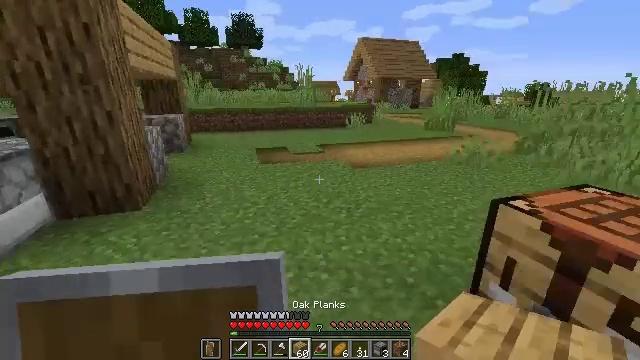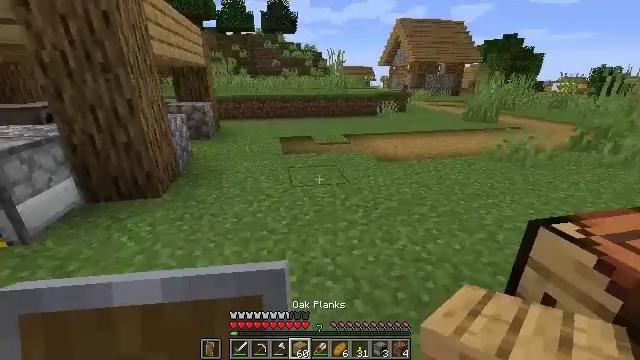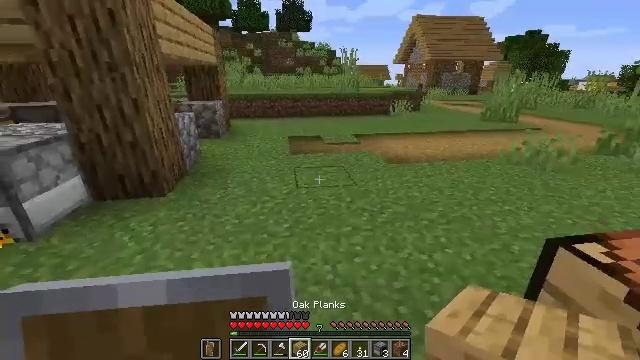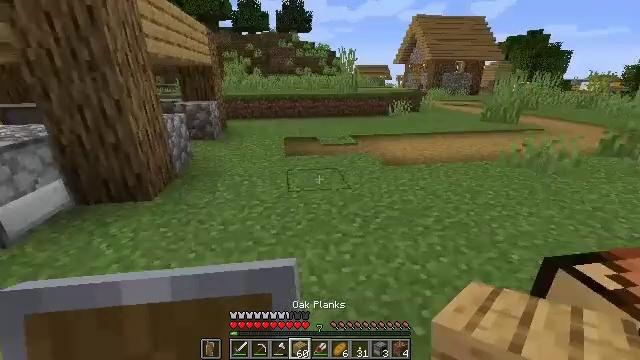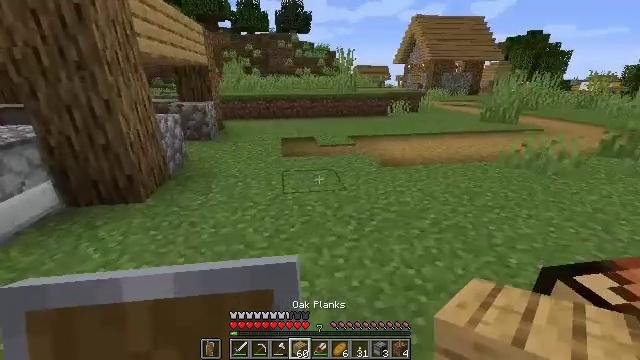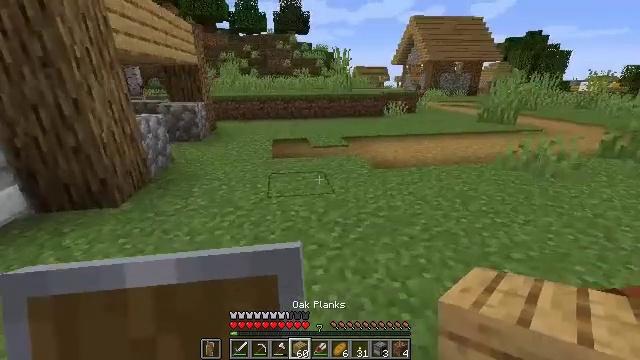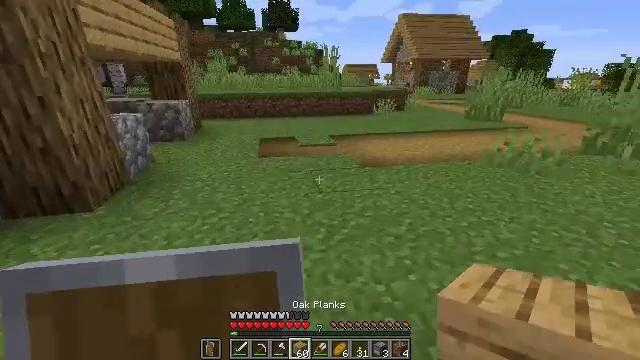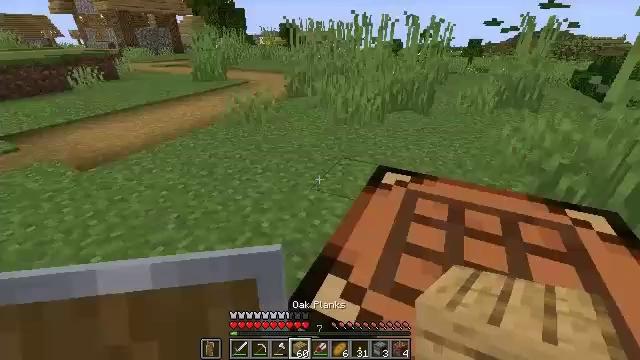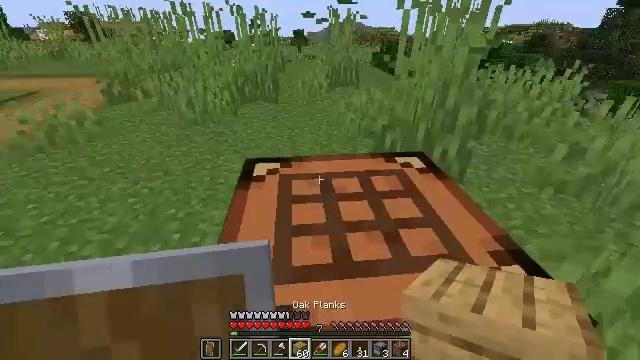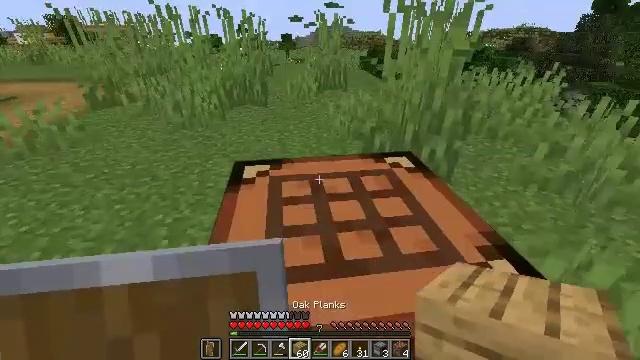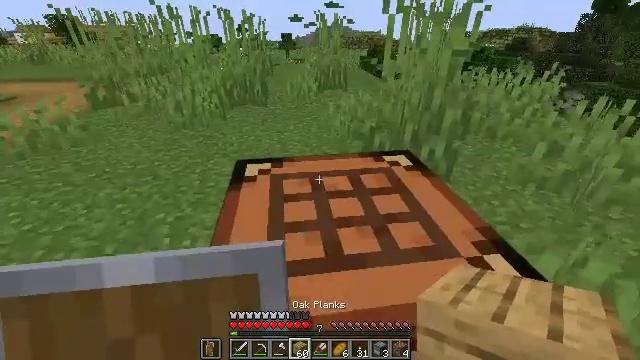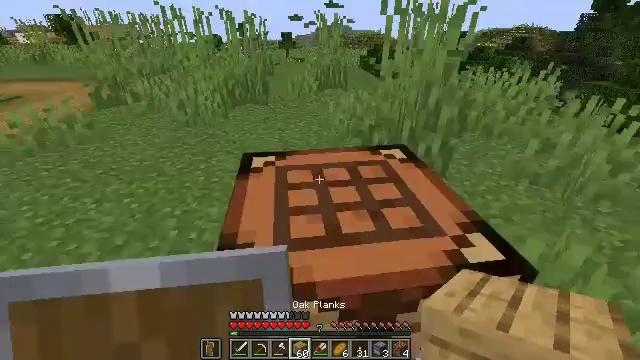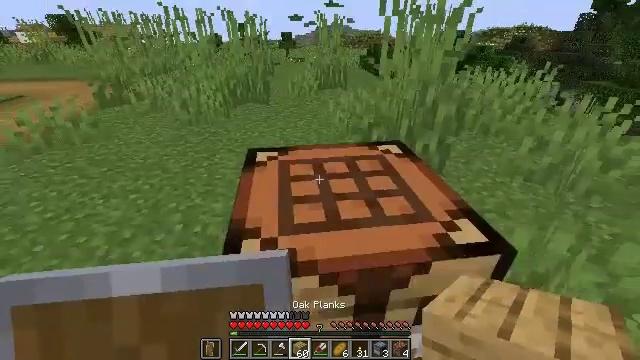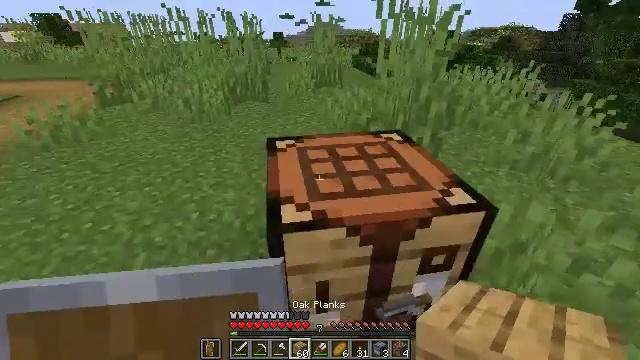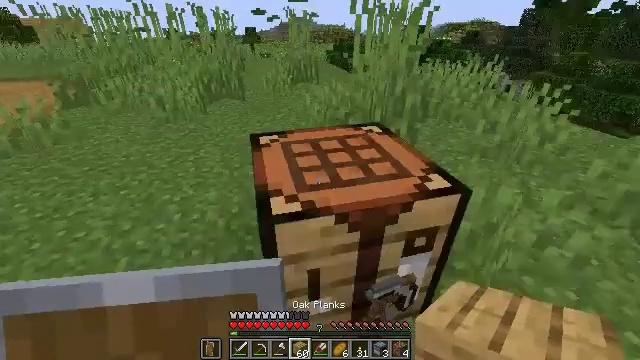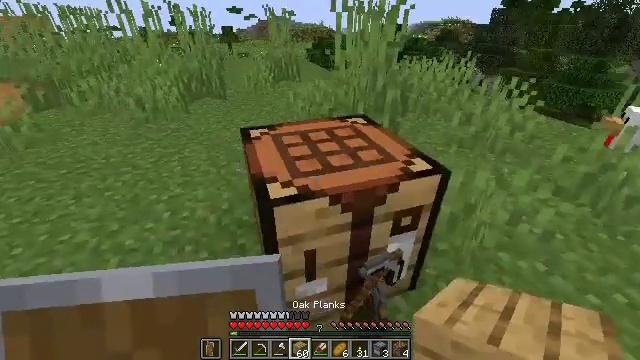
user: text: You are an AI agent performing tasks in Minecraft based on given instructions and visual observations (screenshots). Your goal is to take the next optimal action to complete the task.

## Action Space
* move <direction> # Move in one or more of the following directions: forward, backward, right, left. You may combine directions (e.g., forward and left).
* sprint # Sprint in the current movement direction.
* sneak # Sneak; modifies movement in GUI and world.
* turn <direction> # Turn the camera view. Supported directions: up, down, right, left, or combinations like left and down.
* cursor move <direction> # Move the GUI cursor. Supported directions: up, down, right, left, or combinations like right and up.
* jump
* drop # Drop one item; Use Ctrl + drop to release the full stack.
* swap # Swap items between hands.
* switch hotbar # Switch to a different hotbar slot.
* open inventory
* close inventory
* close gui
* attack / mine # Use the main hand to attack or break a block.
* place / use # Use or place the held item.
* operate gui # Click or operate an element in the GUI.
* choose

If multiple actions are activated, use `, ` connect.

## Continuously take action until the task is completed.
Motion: motion action
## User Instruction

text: Drop oak planks from the inventory.
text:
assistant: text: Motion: move forward and move right, turn left and down
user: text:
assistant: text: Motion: move forward and move right, turn left
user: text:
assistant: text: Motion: move forward and move right
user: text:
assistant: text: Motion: move forward and move right
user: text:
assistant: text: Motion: move forward and move right
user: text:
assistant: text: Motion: move forward and move right, turn right
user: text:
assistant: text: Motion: move forward and move right, turn right and down
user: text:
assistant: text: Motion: move forward, turn right and down
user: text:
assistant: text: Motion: turn right
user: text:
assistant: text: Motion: move back
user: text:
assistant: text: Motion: move back
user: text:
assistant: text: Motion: move back and move left
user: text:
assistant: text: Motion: move back and move left, turn right
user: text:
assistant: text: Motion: turn right
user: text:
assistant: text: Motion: turn right
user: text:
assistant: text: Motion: use / place
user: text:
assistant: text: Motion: use / place
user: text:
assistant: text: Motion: use / place
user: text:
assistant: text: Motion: no_op
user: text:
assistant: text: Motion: no_op
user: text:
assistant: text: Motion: no_op
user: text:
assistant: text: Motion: no_op
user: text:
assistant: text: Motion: no_op
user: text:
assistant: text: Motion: cursor move down
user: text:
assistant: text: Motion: cursor move down
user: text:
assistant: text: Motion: cursor move down
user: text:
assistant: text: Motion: cursor move down
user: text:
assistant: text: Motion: no_op
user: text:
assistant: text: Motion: no_op
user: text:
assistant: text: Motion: no_op